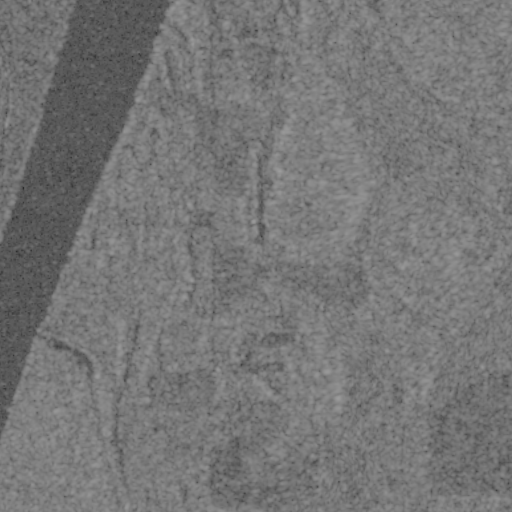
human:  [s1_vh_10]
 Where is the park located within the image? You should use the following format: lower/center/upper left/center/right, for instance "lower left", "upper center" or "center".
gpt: The park is located in the upper left of the image.
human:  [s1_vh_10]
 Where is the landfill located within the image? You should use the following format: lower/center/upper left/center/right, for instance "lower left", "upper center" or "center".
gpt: There is no landfill in the image.

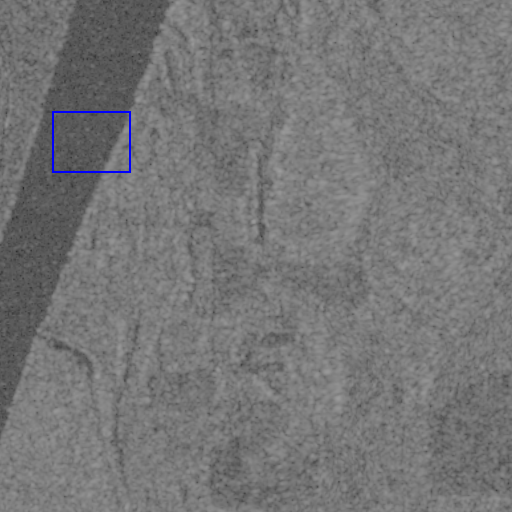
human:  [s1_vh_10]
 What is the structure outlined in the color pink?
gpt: There is no pink outline.
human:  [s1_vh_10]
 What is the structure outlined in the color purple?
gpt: There is no structure outlined in purple.